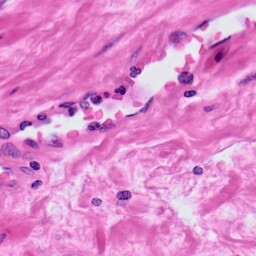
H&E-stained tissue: Prostate